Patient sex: M
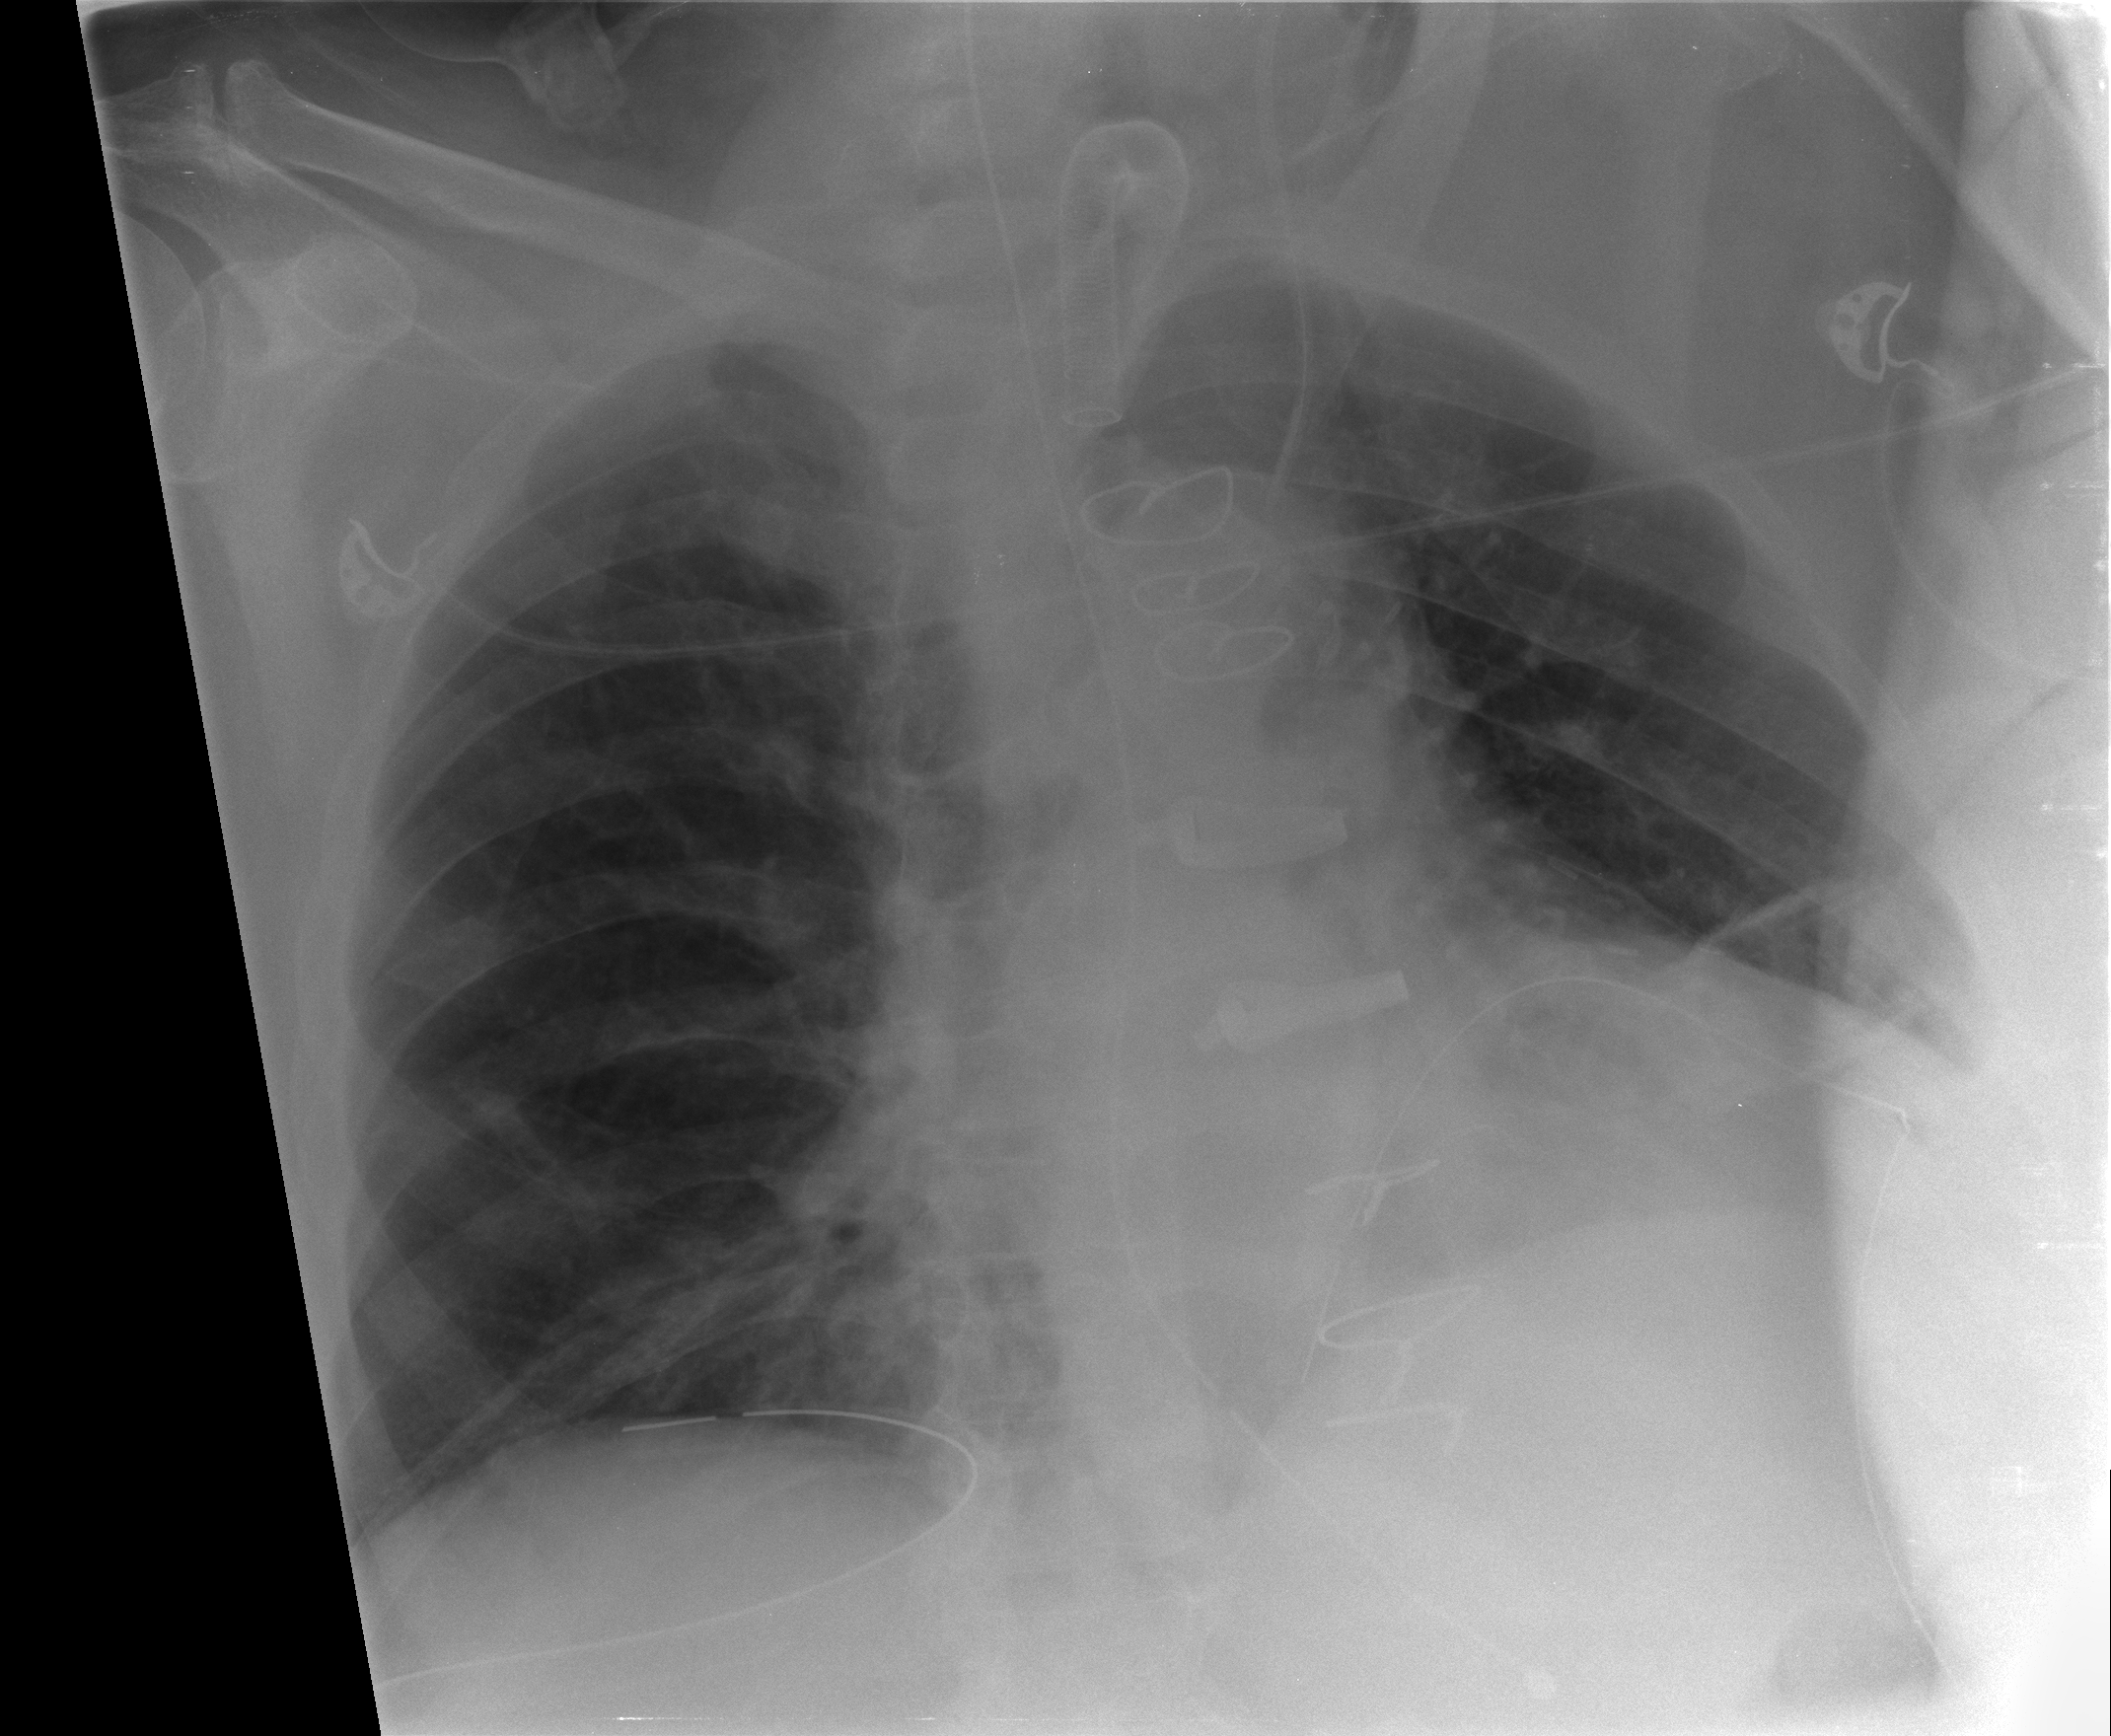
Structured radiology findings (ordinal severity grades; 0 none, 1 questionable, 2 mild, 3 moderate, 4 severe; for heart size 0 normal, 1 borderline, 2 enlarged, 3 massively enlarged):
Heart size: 2
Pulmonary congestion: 2
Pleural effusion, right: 0
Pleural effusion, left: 1
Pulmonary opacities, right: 0
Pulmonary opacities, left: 0
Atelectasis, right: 0
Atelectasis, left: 0